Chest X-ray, PA view. Patient: 69 years old, sex M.
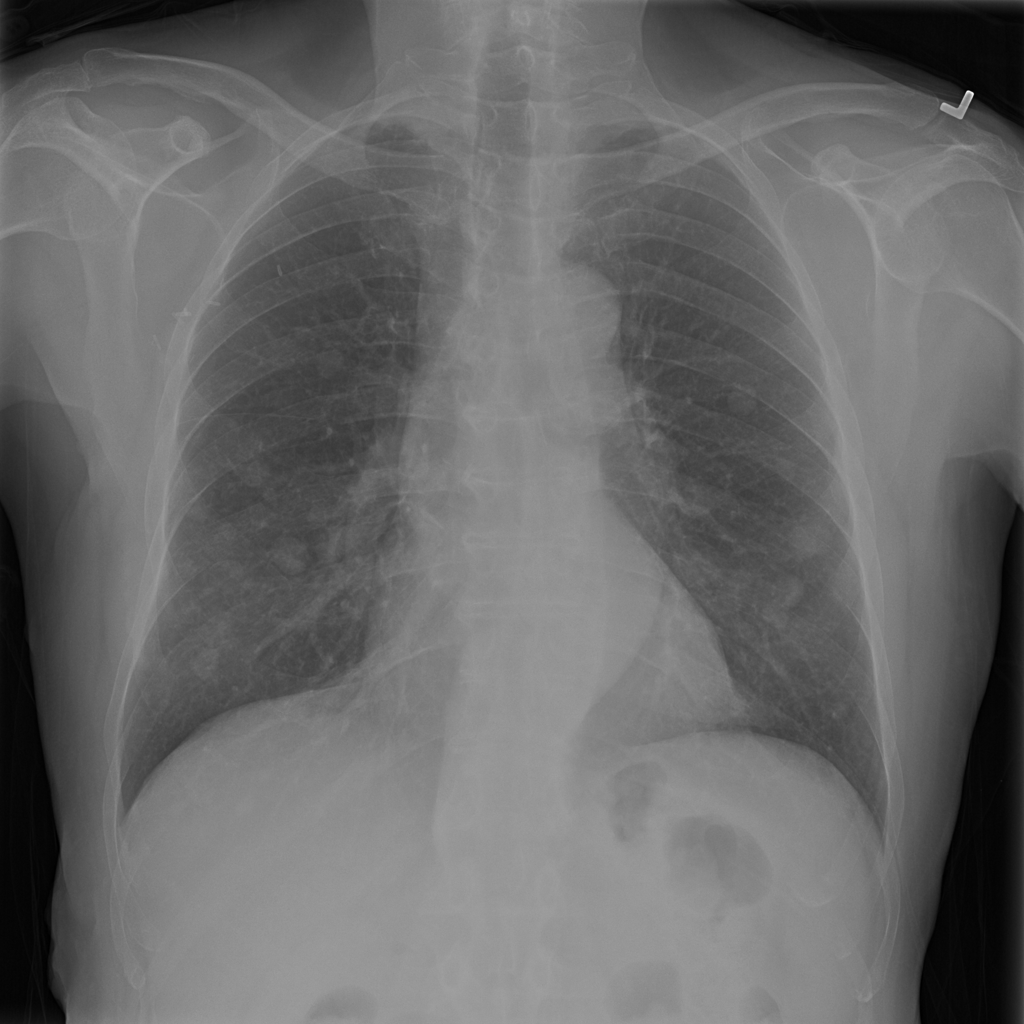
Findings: Nodule